Question: I was converting a project from iOS7 to iOS8 which uses custom transitions and needs to capture the modal after it finishes loading 'afterScreenUpdates:YES' and was seeing that the entire screen scale up for a second and scale back down. I also see this happening in the Flickr app for iOS between sections and on Yelp app when transitioning to a photo on iOS8.
'''
UIGraphicsBeginImageContextWithOptions(self.view.frame.size, YES, 22.0);
[self.view drawViewHierarchyInRect:self.view.frame afterScreenUpdates:YES];
UIGraphicsEndImageContext();
'''
Adding a larger scale factor helps emphasize the glitch more... but i'm just calling this on a button press in the example.
This appears to happen on iPhone 6 and 6 plus not on the 5.

<URL>
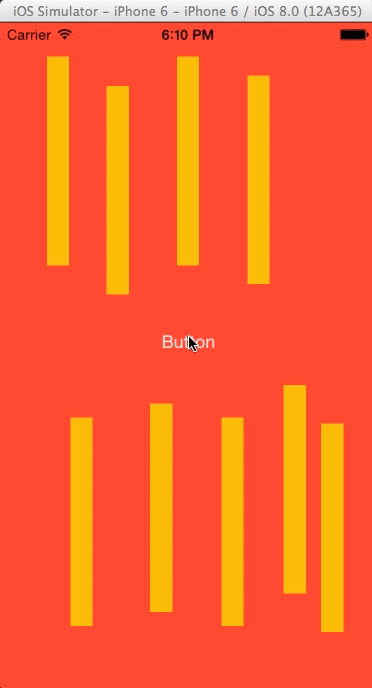
Answer: Appears to be fixed in iOS9 / XCODE 7 builds